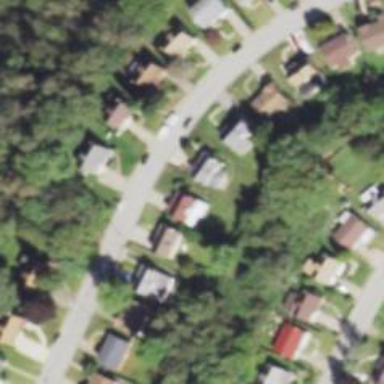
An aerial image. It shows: Driveway.